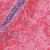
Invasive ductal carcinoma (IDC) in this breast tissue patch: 0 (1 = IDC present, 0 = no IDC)